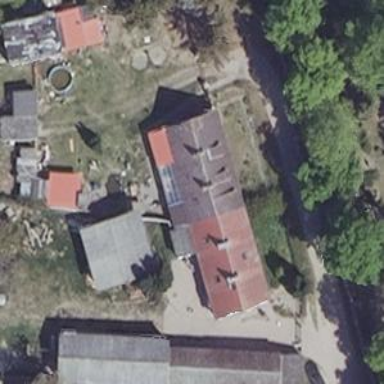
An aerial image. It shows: Gabled building.